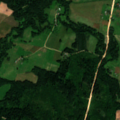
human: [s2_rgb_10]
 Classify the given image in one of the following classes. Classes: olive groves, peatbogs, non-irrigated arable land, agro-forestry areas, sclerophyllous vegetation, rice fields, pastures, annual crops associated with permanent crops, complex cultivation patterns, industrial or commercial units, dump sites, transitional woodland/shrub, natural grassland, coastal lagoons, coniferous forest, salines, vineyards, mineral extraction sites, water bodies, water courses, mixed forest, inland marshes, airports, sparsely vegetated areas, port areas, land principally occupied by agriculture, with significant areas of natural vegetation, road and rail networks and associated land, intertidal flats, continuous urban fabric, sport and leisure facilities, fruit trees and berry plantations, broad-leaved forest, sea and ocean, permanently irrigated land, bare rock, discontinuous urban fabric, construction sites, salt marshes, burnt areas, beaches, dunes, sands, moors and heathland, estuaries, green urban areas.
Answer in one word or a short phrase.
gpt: pastures, complex cultivation patterns, broad-leaved forest, coniferous forest, mixed forest, transitional woodland/shrub